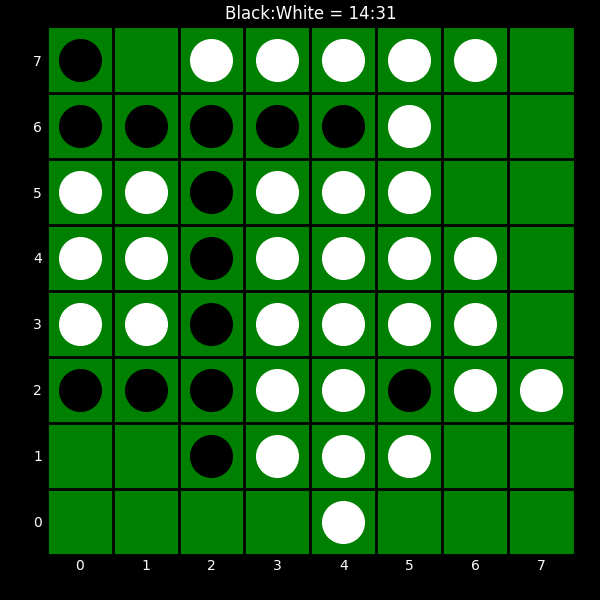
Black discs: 14
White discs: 31